Interaction volume radius: 10 \u00c5
Interaction volume height: 20 \u00c5
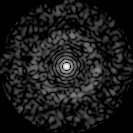
Disorder parameter: 0.8331